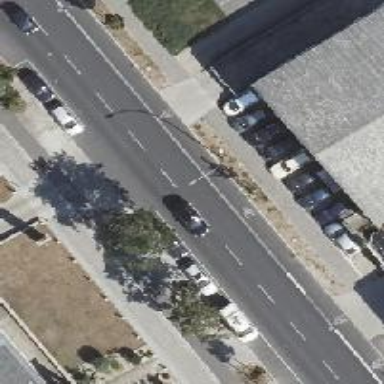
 with cycle lane on the left and cycle track on the right."